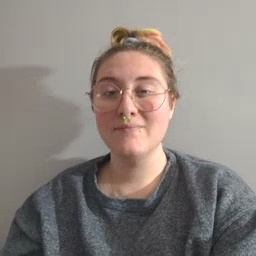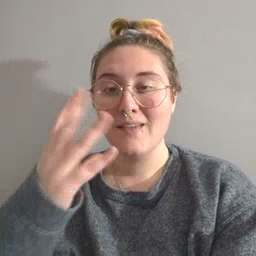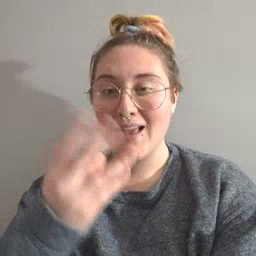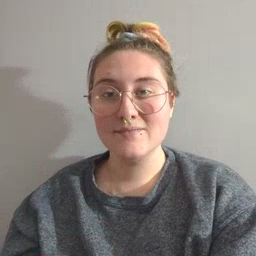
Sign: wet